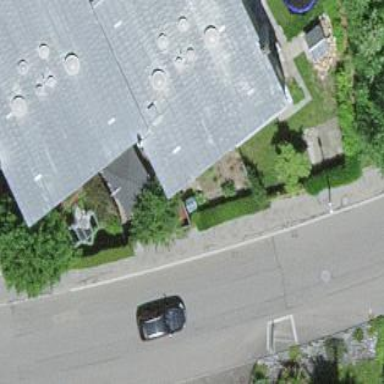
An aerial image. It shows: Flat-roofed house.